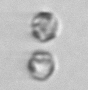
Label: Thalassiosira_sp_aff_mala